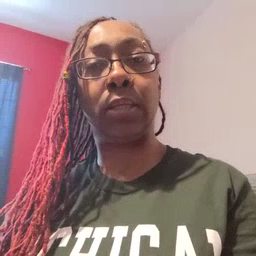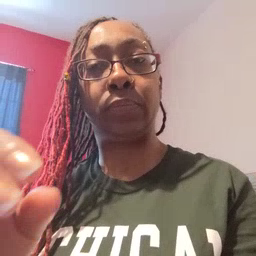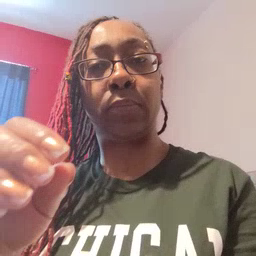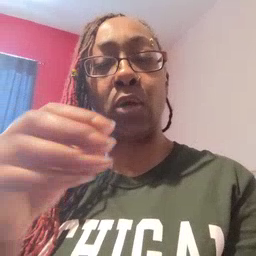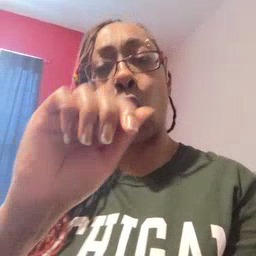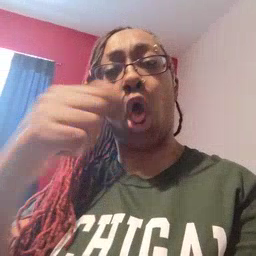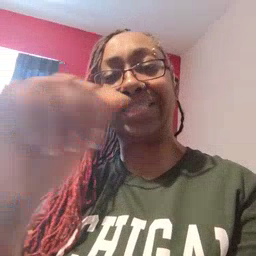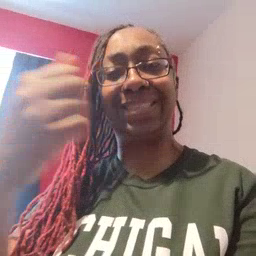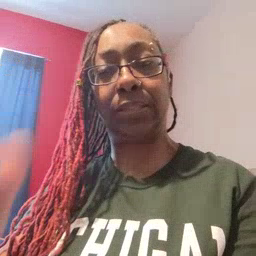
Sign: closet